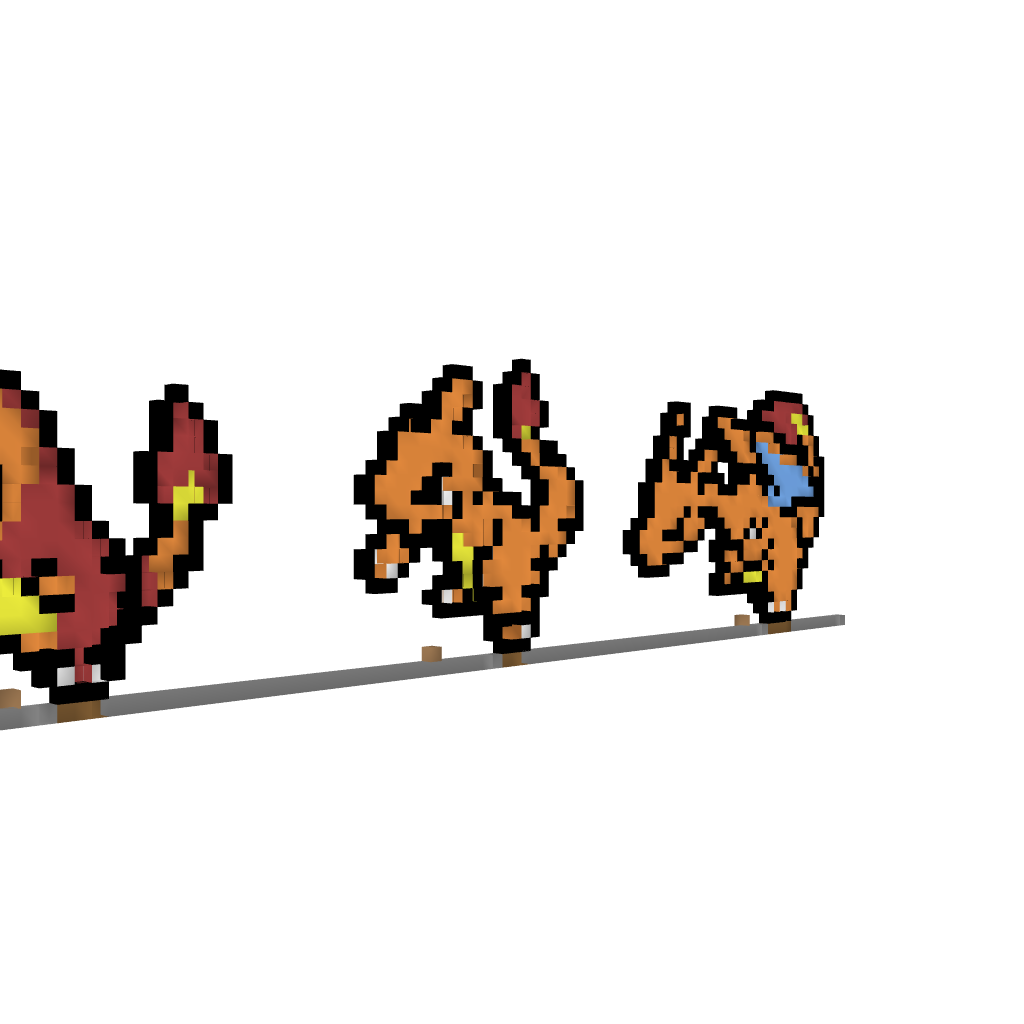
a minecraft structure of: Charmander Charmeleon and Charizard Pixel Art bad low quality